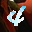
Label: 4